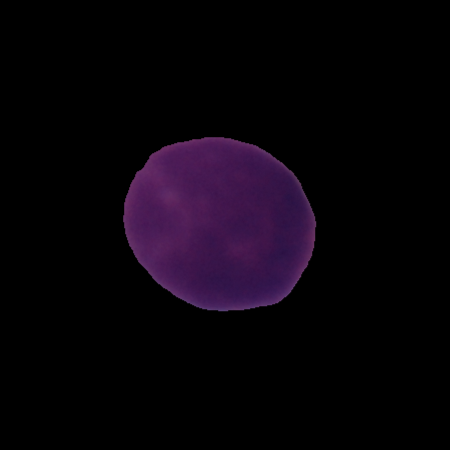
Label: cancer